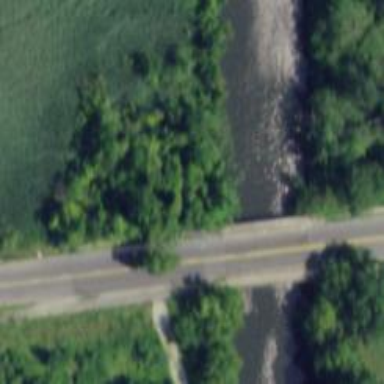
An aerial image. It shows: Footway on bridge.